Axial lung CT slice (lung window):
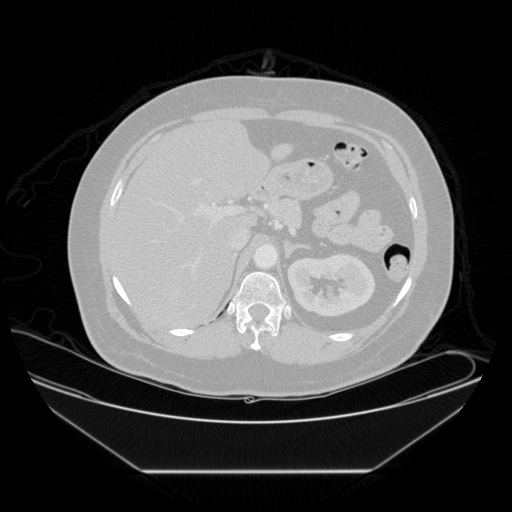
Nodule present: no